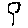
Label: tree